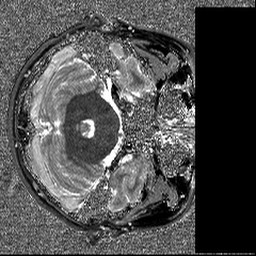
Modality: T1map
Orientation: axial
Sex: male